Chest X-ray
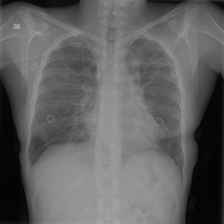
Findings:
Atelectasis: negative
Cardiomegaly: negative
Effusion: negative
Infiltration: positive
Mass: negative
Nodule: negative
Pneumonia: negative
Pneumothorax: negative
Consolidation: negative
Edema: negative
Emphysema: negative
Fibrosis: negative
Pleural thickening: negative
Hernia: negative